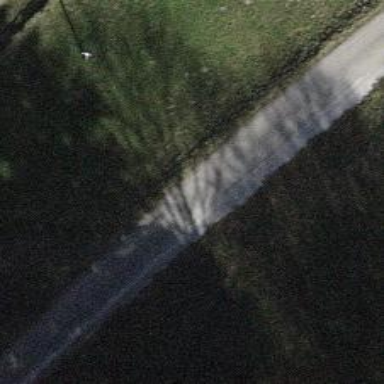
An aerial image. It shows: Unclassified road.